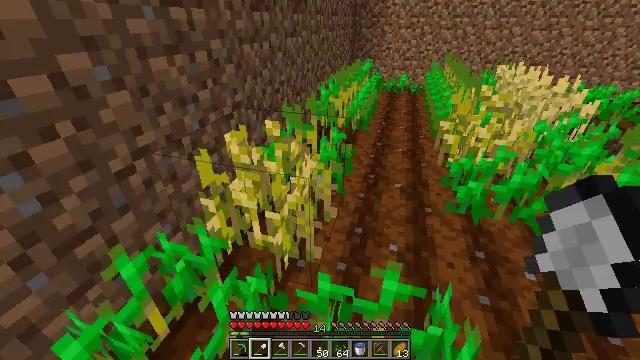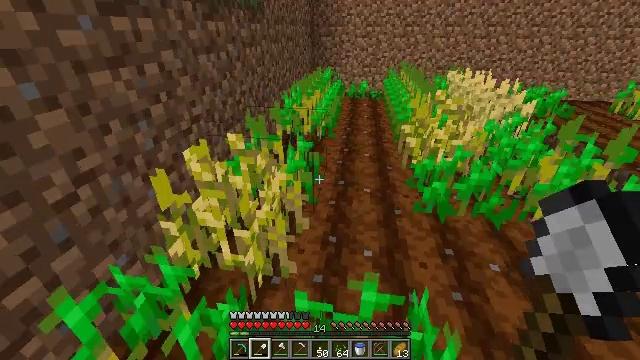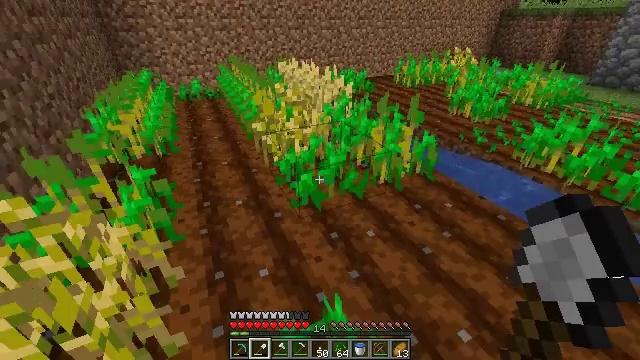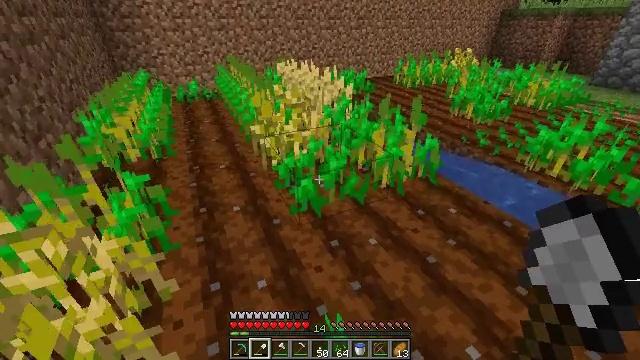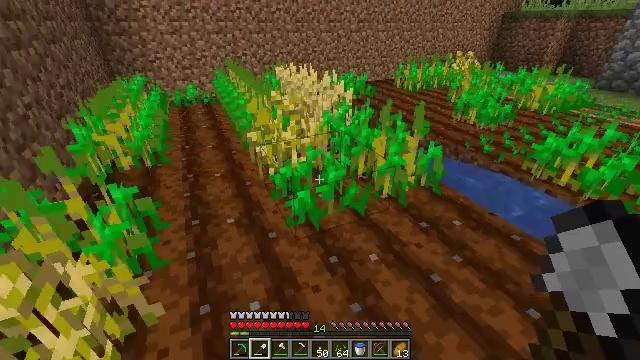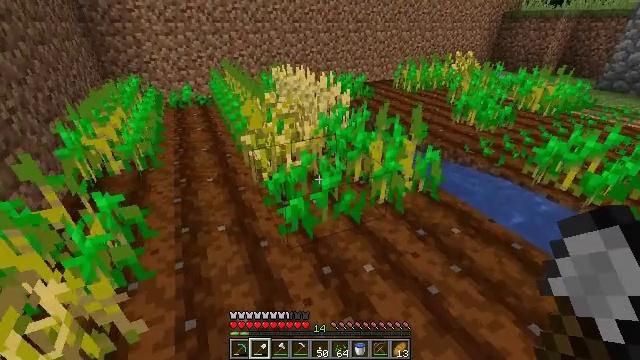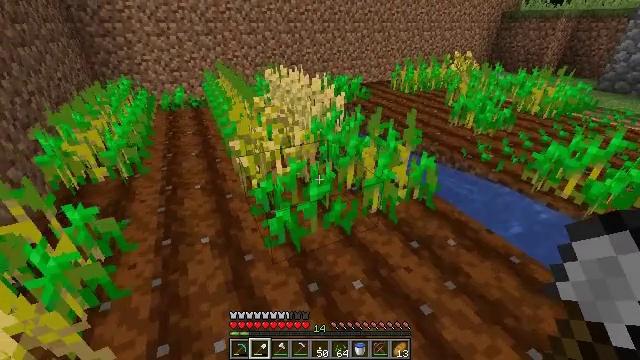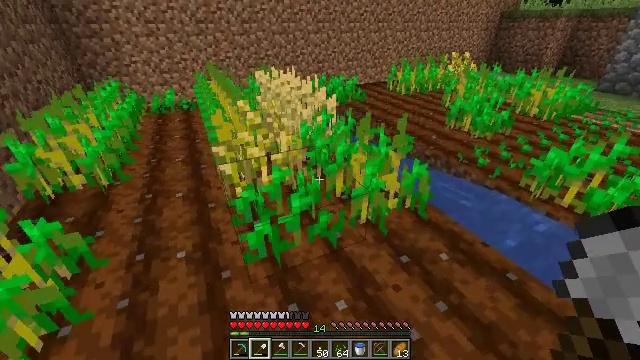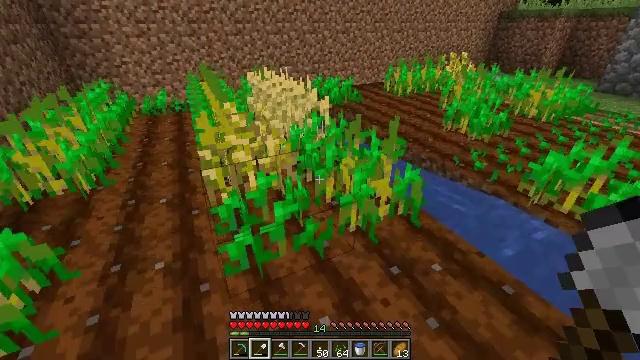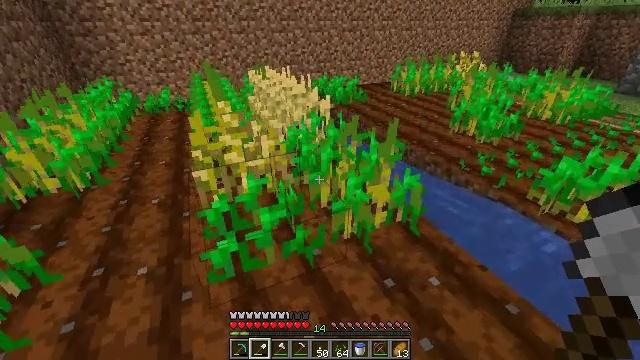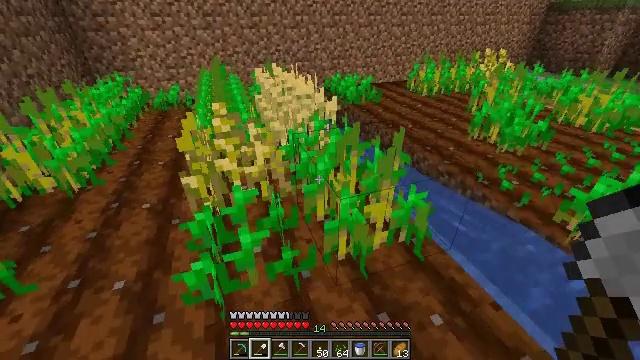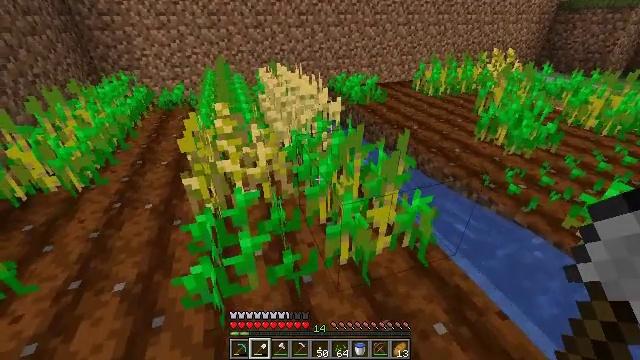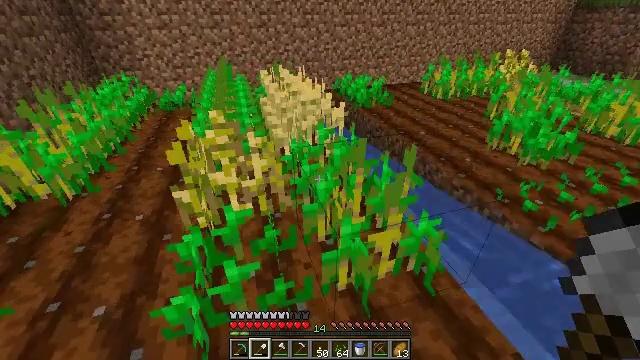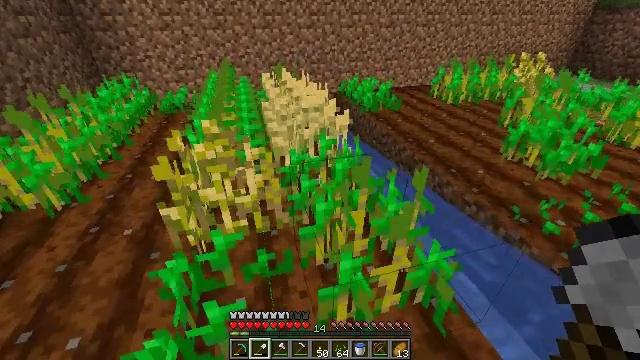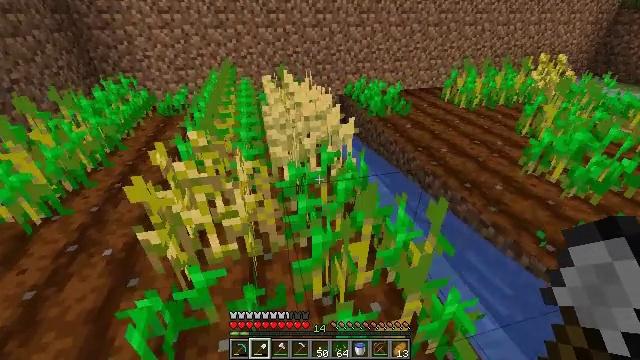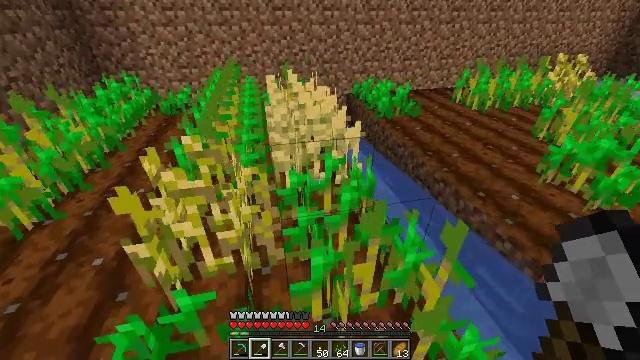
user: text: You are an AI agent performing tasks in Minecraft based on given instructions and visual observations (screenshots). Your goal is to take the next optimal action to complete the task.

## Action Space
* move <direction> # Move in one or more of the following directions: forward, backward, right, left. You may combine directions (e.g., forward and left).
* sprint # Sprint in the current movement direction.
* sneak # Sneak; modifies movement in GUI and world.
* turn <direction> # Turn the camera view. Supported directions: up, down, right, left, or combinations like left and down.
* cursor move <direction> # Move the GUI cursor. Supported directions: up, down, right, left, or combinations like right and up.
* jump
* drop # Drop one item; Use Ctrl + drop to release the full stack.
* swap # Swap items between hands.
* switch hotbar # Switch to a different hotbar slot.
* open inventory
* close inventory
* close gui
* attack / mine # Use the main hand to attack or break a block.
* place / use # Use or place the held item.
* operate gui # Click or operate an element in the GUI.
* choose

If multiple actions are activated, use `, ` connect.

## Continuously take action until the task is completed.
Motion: motion action
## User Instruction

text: Collect wheat crops.
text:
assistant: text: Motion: move forward
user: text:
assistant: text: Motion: move forward and move right, turn right and down
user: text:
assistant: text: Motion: no_op
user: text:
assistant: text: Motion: move forward and move right
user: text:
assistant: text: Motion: move forward and move right
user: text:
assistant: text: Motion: move forward and move right
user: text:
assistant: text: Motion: move forward and move right
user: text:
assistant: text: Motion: move forward and move right
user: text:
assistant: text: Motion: move forward and move right, turn left
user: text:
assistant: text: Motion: move forward, turn left
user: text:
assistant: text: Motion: move forward, turn left
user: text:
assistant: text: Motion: move forward, turn left
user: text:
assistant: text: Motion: move forward, turn left
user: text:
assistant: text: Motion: move forward, turn left
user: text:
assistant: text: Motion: move forward, turn left
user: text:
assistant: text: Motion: move forward, turn left
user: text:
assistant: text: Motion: move forward
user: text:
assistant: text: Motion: move forward
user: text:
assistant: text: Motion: move forward
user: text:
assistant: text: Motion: move forward, turn down
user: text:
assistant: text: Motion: move forward, turn down
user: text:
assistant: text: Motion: turn down
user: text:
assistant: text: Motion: turn down
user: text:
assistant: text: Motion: no_op
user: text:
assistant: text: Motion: no_op
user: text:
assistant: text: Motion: attack / mine
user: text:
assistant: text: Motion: move forward, attack / mine
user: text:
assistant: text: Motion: move forward
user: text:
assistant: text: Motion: move forward, turn left and up
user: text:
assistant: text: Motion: move forward